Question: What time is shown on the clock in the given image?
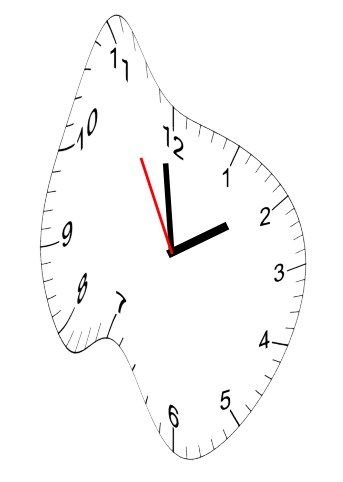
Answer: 01:58:55